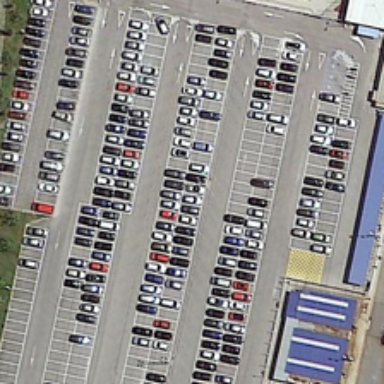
Many cars are parked in a parking lot near several buildings and some green trees .